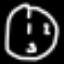
Label: clock